Question: I have 2 grids , and i the second one is related to first one , i want to add/edit in the second grid and i want to update the first gird's data in database !
but the problem is
1- i don't have id of selected row in the first grid
2- i don't know how to send this id to server by jqGrid

index.html:
'''
{% load static %}
<!DOCTYPE html>
<html lang="en">
<head>
<meta charset="UTF-8">
<title>Index Page</title>
<!-- external scripts -->
<!-- jQuery & Bootstrap -->
<script type="text/javascript" src="{% static "js/jquery.js" %}"/></script>
<script type="text/javascript" src="{% static "js/jquery.jqGrid.min.js" %}"/></script>
<link rel="stylesheet" type="text/css" media="all" href="{% static "css/bootstrap.min.css?id=1" %}"/>
<script type="text/javascript" src="{% static "js/bootstrap.min.js" %}"/></script>
<!-- jQuery & Bootstrap -->
<!-- jqGrid -->
<link rel="stylesheet" type="text/css" media="screen" href="{% static "css/ui.jqgrid.css" %}" />
<link rel="stylesheet" type="text/css" media="screen" href="{% static "css/ui-lightness/jquery-ui.min.css" %}" />
<script type="text/javascript" src="{% static "js/grid.locale-en.js" %}"/></script>
<!-- jqGrid -->
<!-- own implemented scripts -->
<script type="text/javascript" src="{% static "js/script.js" %}"/></script>
<!-- own implemented scripts -->
<!-- external scripts-->
<script type="text/javascript">
$(function () {
$("#list").jqGrid({
url: "http://localhost:8000/getdata",
datatype: "json",
mtype: "GET",
colNames: ["shnsh", "khd","nm", "`nwn" ,"`nwn nglysy", "Zrfyt", "Zrfyt Dfh","qymt rwz"],
colModel: [
{ name: "id", index:"id", width: 60 , editable:true,editoptions: {readonly: "readonly"}},
{ name: "code", width: 60 , editable:true},
{ name: "name", width: 90 , editable:true},
{ name: "title", width: 90 ,editable:"true", editable:true},
{ name: "english_title", width: 100, align: "left", editable:true },
{ name: "capacity", width: 90, align: "left", editable:true },
{ name: "extra_capacity", width: 90, align: "left", editable:true },
{ name: "today_price", width: 80, align: "left" , editable:true},
],
rowNum:10,
rowList:[10,20,30],
pager: '#pager',
loadonce:true,
sortname: 'id',
viewrecords: true,
sortorder: "desc",
rownumbers: true,
rownumWidth: 40,
gridview: true,
multiselect: false,
caption: "tq h",
onSelectRow: function(ids) {
if(ids == null) {
ids=0;
if(jQuery("#list_d").jqGrid('getGridParam','records') >0 )
{
jQuery("#list_d").jqGrid('setGridParam',{url:"getpricelist?q=1&id="+ids,page:1}).trigger('reloadGrid');
}
} else {
jQuery("#list_d").jqGrid('setGridParam',{url:"getpricelist?q=1&id="+ids,page:1}).trigger('reloadGrid');
jQuery("#list_d").jqGrid('setCaption',"lyst qymt tq shmrh : "+ids)
}
}
});
jQuery("#list").jqGrid('navGrid','#pager',{edit:true,add:true,del:true,search:false},
/* {
recreateForm: true,
beforeShowForm: function ($form) {
$form.find(".FormElement[readonly]")
.prop("disabled", true)
.addClass("ui-state-disabled")
.closest(".DataTD")
.prev(".CaptionTD")
.prop("disabled", true)
.addClass("ui-state-disabled")
},
}, */
//edit options
{ // Edit option (parameters of editGridRow method)
recreateForm:true,
reloadAfterSubmit:true,
closeOnEscape:true,
savekey: [true,13],
closeAfterEdit:true,
url:'/edit',
ajaxEditOptions: {
beforeSend: function(jqXHR) {
var csrf_token = getCookie('csrftoken');
jqXHR.setRequestHeader('X-CSRF-Token', csrf_token);
}
},
afterSubmit: function () {
jQuery("#list").jqGrid("setGridParam", {datatype: 'json'});
console.log('changed data type');
return [true];
},
editData: {
csrfmiddlewaretoken: getCookie('csrftoken')
}
},
//add options
{
recreateForm:true,
reloadAfterSubmit:true,
closeOnEscape:true,
savekey: [true,13],
closeAfterAdd: true,
url:'/add',
ajaxEditOptions: {
beforeSend: function(jqXHR) {
var csrf_token = getCookie('csrftoken');
jqXHR.setRequestHeader('X-CSRF-Token', csrf_token);
}
},
afterSubmit: function () {
jQuery("#list").jqGrid("setGridParam", {datatype: 'json'});
console.log('changed data type');
return [true];
},
addData: {
csrfmiddlewaretoken: getCookie('csrftoken')
}
},
//delete options
{
recreateForm:true,
reloadAfterSubmit:true,
closeOnEscape:true,
savekey: [true,13],
url:'/delete',
ajaxDelOptions: {
beforeSend: function(jqXHR) {
var csrf_token = getCookie('csrftoken');
jqXHR.setRequestHeader('X-CSRF-Token', csrf_token);
}
},
afterSubmit: function () {
jQuery("#list").jqGrid("setGridParam", {datatype: 'json'});
console.log('changed data type');
return [true];
},
delData: {
csrfmiddlewaretoken: getCookie('csrftoken')
}
}
);
jQuery("#list").jqGrid('filterToolbar',{stringResult: true,searchOnEnter : false});
/////////////////////////////////////////////////////////////////////////////////////////////////////////////////////
jQuery("#list_d").jqGrid({
height: 100,
width:345,
url:'getpricelist?q=1&id=1',
datatype: "json",
colNames:['z','t', 'qymt'],
colModel:[
{name:'from',index:'from', width:100, editable:true},
{name:'to',index:'to', width:100, editable:true},
{name:'price',index:'price', width:80, editable:true},
],
rowNum:5,
rowList:[5,10,20],
pager: '#pager_d',
sortname: 'item',
viewrecords: true,
sortorder: "asc",
multiselect: false,
caption:"lyst qymt"
}).navGrid('#pager_d',{add:true,edit:true,del:true},
//edit options
{ // Edit option (parameters of editGridRow method)
recreateForm:true,
reloadAfterSubmit:true,
closeOnEscape:true,
savekey: [true,13],
closeAfterEdit:true,
url:'/ple',
ajaxEditOptions: {
beforeSend: function(jqXHR) {
var csrf_token = getCookie('csrftoken');
jqXHR.setRequestHeader('X-CSRF-Token', csrf_token);
}
},
afterSubmit: function () {
jQuery("#list").jqGrid("setGridParam", {datatype: 'json'});
console.log('ple data type');
return [true];
},
editData: {
csrfmiddlewaretoken: getCookie('csrftoken')
}
},
//add options
{
recreateForm:true,
reloadAfterSubmit:true,
closeOnEscape:true,
savekey: [true,13],
closeAfterAdd: true,
url:'/pla',
ajaxEditOptions: {
beforeSend: function(jqXHR) {
var csrf_token = getCookie('csrftoken');
jqXHR.setRequestHeader('X-CSRF-Token', csrf_token);
}
},
afterSubmit: function () {
jQuery("#list").jqGrid("setGridParam", {datatype: 'json'});
console.log('pla data type');
return [true];
},
editData: {
csrfmiddlewaretoken: getCookie('csrftoken')
}
},
//delete options
{
recreateForm:true,
reloadAfterSubmit:true,
closeOnEscape:true,
savekey: [true,13],
url:'/pld',
ajaxDelOptions: {
beforeSend: function(jqXHR) {
var csrf_token = getCookie('csrftoken');
jqXHR.setRequestHeader('X-CSRF-Token', csrf_token);
}
},
afterSubmit: function () {
jQuery("#list").jqGrid("setGridParam", {datatype: 'json'});
console.log('pld data type');
return [true];
},
delData: {
csrfmiddlewaretoken: getCookie('csrftoken')
}
}
);
});
</script>
</head>
<body>
<table id="list"><tr><td></td></tr></table>
<div id="pager"></div>
<table id="list_d"></table>
<div id="pager_d"></div>
</body>
</html>
'''
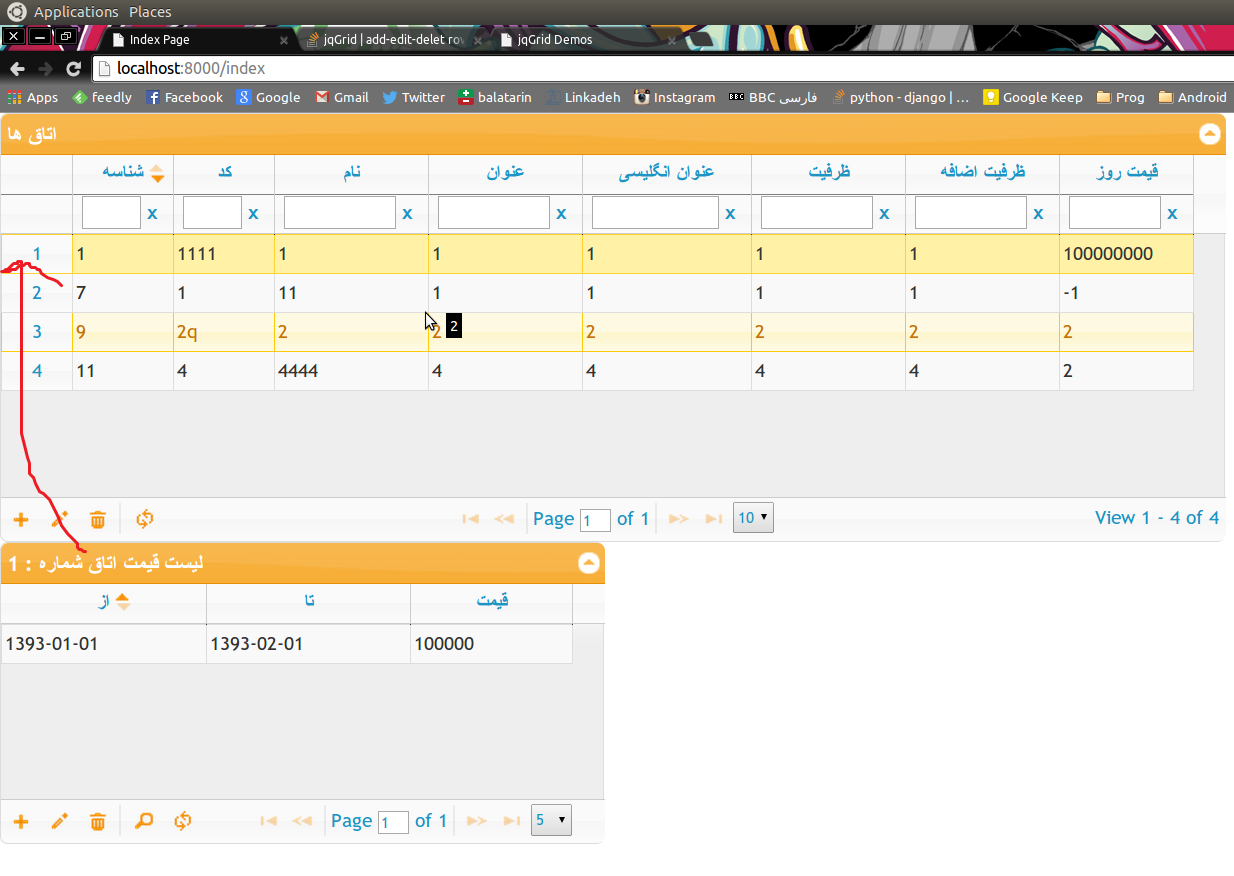
Answer: the answer is using jqGrid editData(or DelData for deleting options)!
as documantion said , we can send additional data in editData option so i have to change the code like this :
'''
editData: {
csrfmiddlewaretoken: getCookie('csrftoken'),
additional_data1 : additional_value1,
additional_data2 : additional_value2,
// any other key:value you want :)
}
'''
and in (views.py in Django) :
'''
additional_data1 = request.POST.get('additional_data1')
#and any other key value using this format : variable_name = request.POST.get('key')
'''